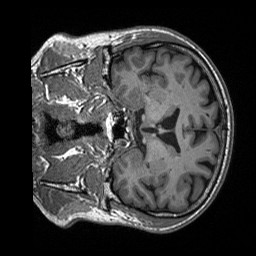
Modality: T1w
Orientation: coronal
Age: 68
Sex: male
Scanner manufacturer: siemens
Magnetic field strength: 3 T
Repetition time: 2.4 s
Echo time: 0.00226 s